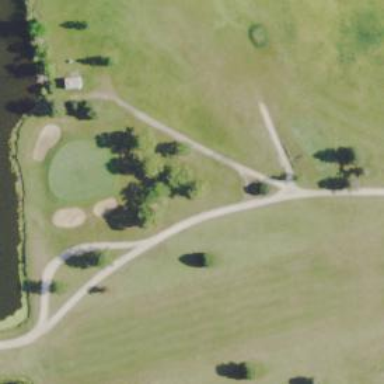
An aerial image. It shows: Path for golf carts.